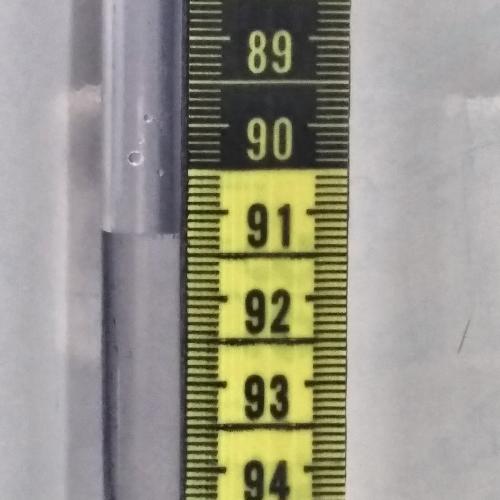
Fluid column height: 91.3 cm